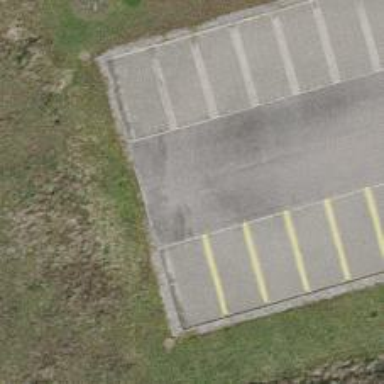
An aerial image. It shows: Road serving as parking aisle.